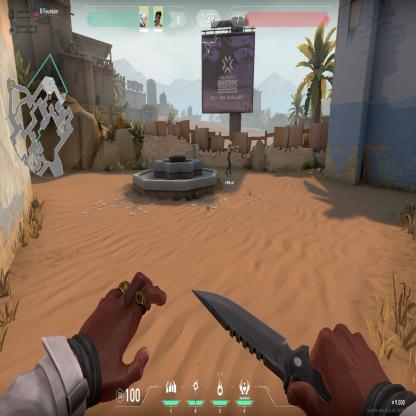
Label: teammate